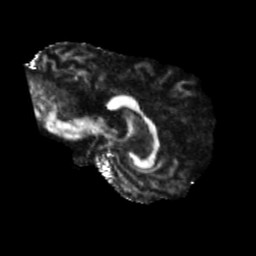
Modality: FA
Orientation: sagittal
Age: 46
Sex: female
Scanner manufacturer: siemens
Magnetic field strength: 3 T
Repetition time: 5.25 s
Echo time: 0.08 s